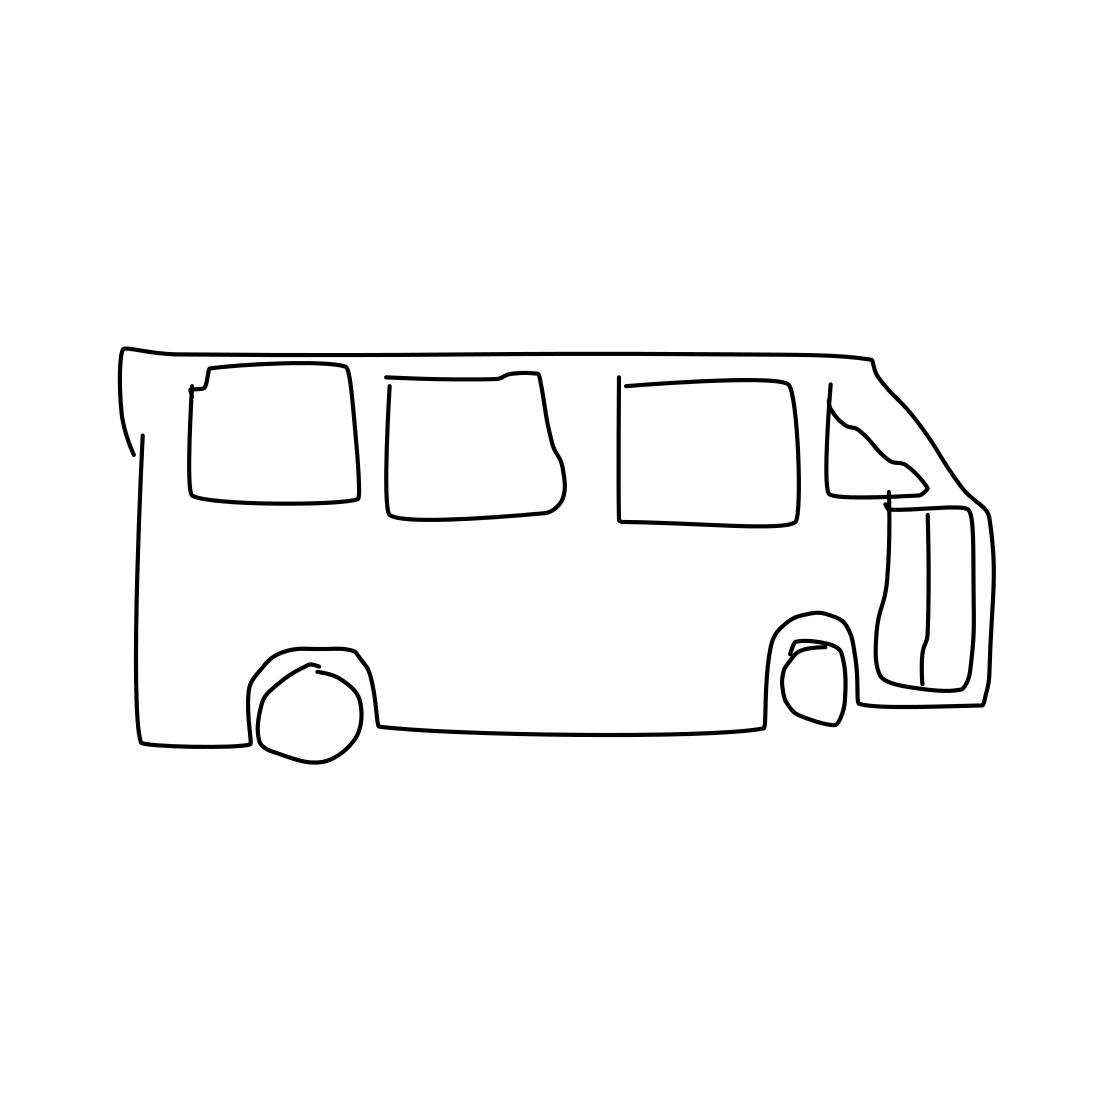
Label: bus